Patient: sex M, age 66
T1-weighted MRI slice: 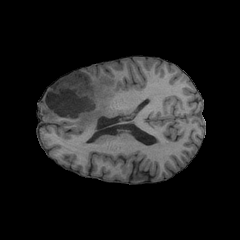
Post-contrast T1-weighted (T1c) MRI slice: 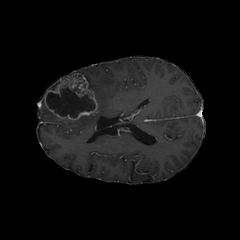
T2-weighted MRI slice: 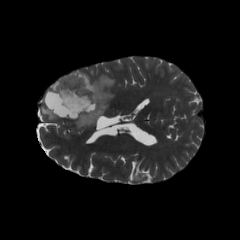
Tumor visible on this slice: yes
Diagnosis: Glioblastoma, IDH-wildtype
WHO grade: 4